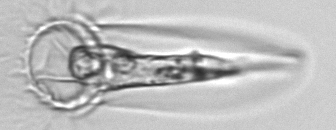
Label: Tintinnina